Aerial crown-view tile of a tropical tree (Barro Colorado Island, Panama), acquired 20250818:
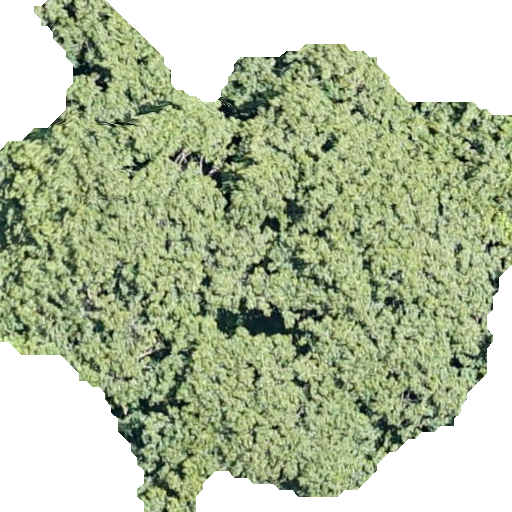
Species: Apeiba membranacea
GBIF accepted scientific name: Apeiba membranacea
Crown area: 281.192 m²